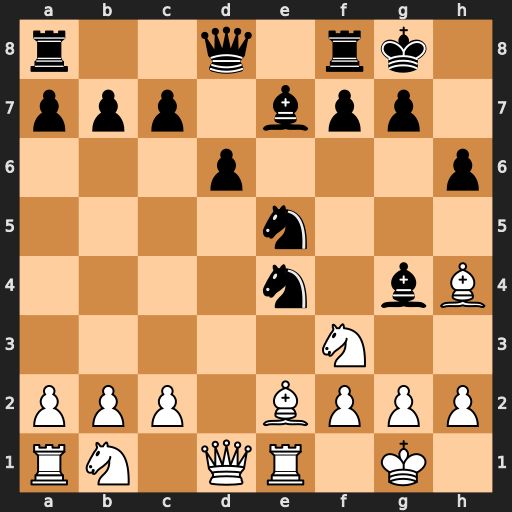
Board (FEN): r2q1rk1/ppp1bpp1/3p3p/4n3/4n1bB/5N2/PPP1BPPP/RN1QR1K1
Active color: w
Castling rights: -
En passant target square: -
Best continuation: Bxe7 Qxe7 Nxe5 Qxe5 Bxg4